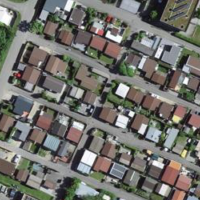
EUNIS habitat code: 53
Species observed at this site:
Polygonum aviculare